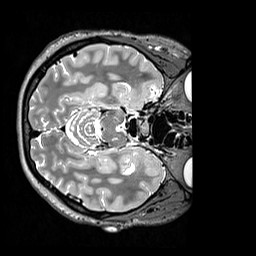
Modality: T2w
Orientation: axial
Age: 22
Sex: female
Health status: healthy
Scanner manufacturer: siemens
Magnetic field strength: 3 T
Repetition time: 3.2 s
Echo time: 0.568 s